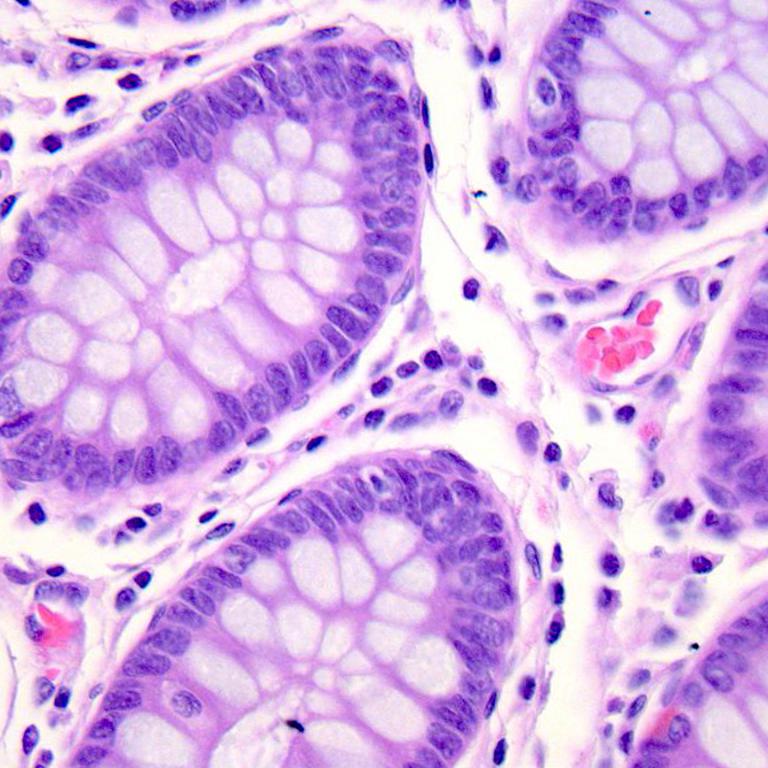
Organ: colon
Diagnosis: benign